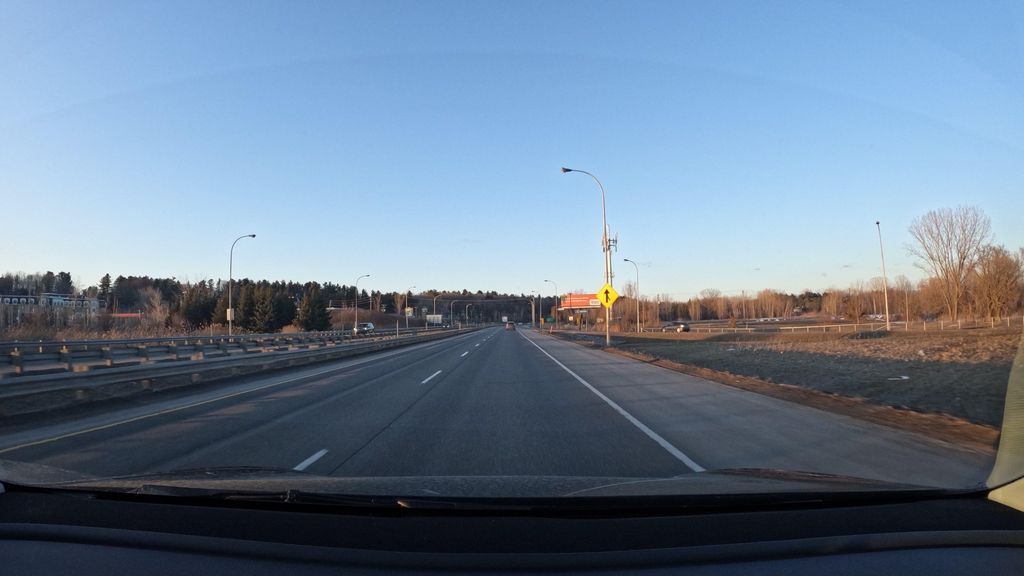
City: montreal